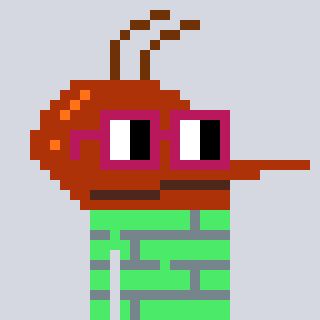
a pixel art character with square dark red glasses, a mosquito-shaped head and a teal-colored body on a cool background